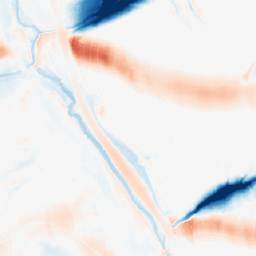
Category: morphological
Decomposition family: morphological_ellipse
Decomposition parameters: operation: average
width: 50
height: 20
Upsampling method: nearest
Upsampling parameters: scale: 2
Upsampling scale: 2